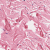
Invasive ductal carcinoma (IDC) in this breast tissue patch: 0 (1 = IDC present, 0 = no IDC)